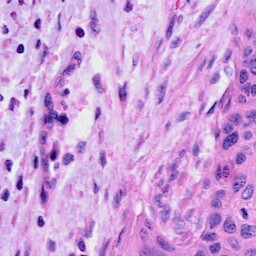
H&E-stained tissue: Cervix